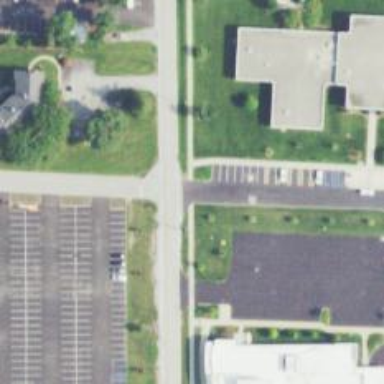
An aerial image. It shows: Asphalt footway with crossing.